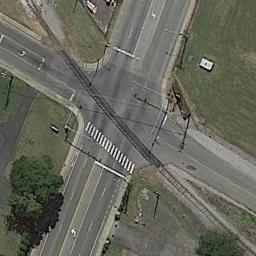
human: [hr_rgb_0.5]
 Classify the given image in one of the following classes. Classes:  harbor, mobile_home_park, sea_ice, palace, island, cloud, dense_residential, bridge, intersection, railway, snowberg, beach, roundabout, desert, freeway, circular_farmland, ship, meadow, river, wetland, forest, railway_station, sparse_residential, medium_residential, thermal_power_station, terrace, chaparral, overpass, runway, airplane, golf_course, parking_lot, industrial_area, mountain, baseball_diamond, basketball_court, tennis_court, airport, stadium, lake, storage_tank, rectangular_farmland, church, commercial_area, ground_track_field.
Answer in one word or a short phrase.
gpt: intersection